Interaction volume radius: 10 \u00c5
Interaction volume height: 10 \u00c5
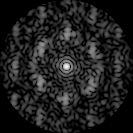
Disorder parameter: 0.6419